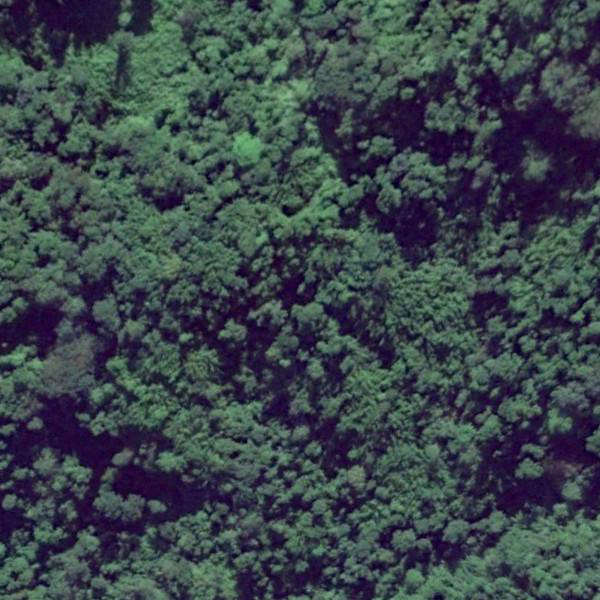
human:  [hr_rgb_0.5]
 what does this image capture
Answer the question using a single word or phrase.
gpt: forest